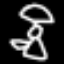
Label: angel